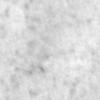
Label: no_change